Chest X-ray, AP view. Patient: 40 years old, sex F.
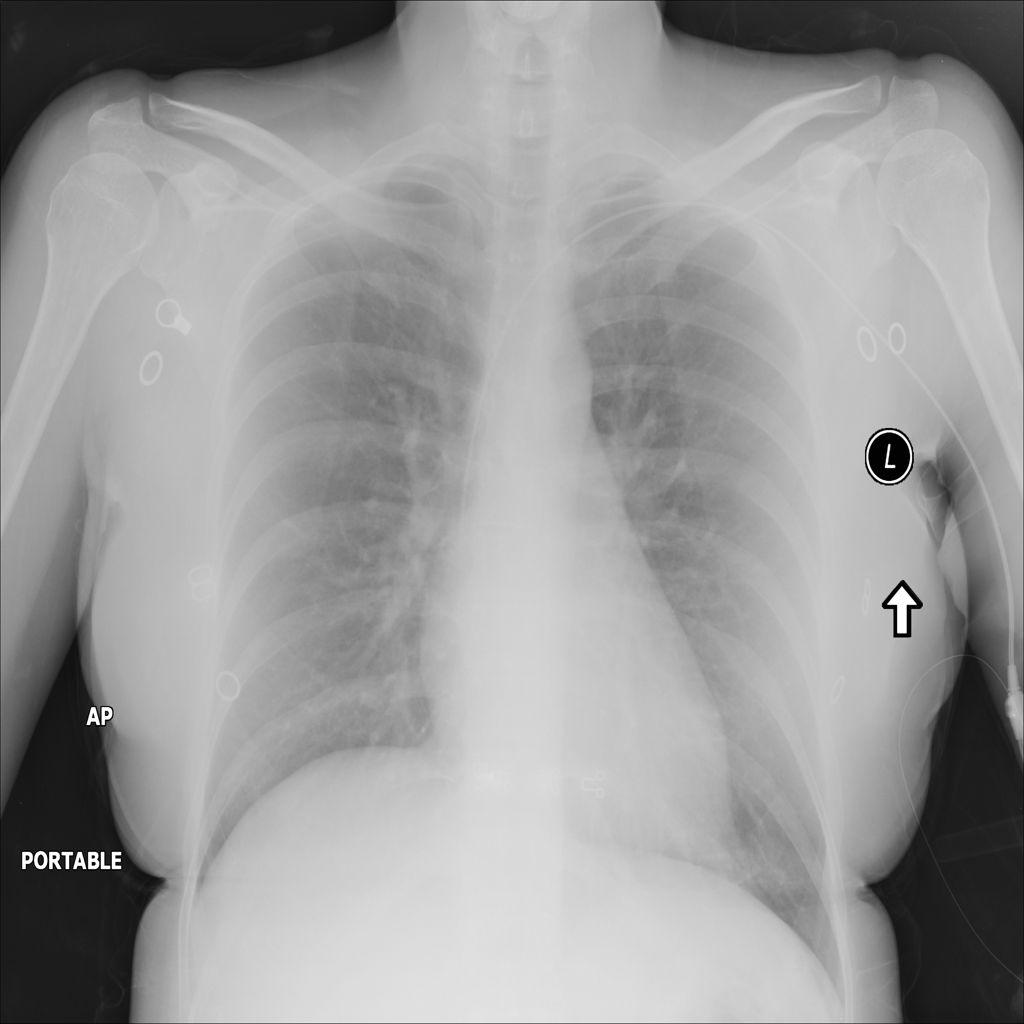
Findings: No Finding